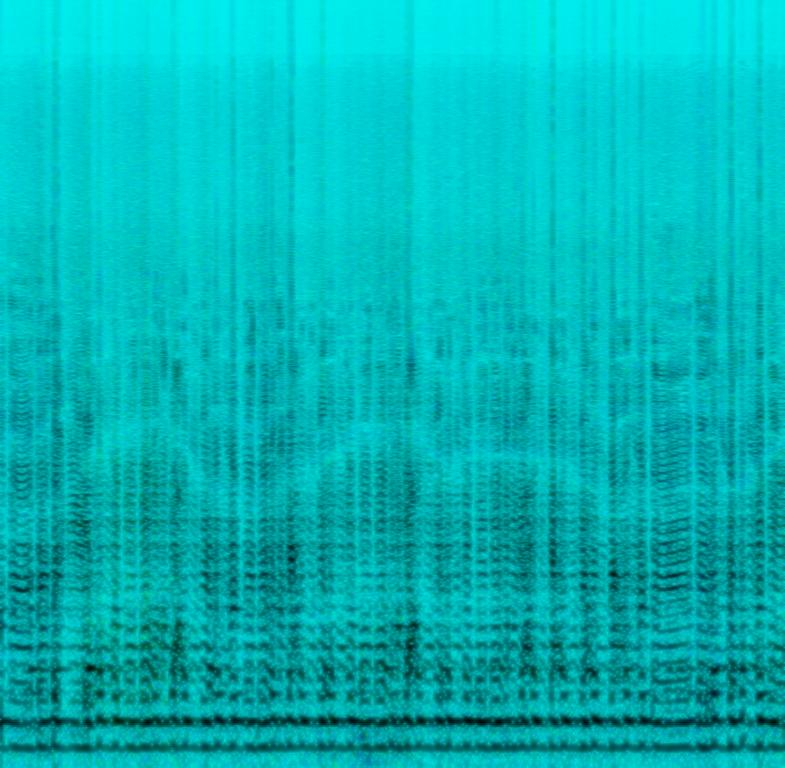
The low quality recording features a didgeridoo melody being played. The recording is noisy and in mono.